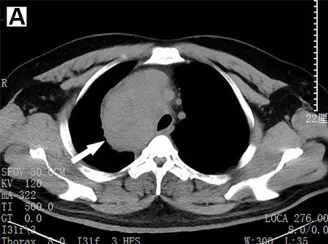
Computed tomography (CT) scans show an occupation in the right middle mediastinum (white arrow), with a CT value of 20-80 Hu (A).
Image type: radiology (ct)